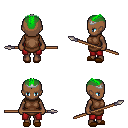
a pixel art fantasy rpg character, female body template, human, dark skin, brown tunic, red pants, green short mohawk hairstyle, silver tiara, brown slippers, spear, four views (front, back, left, right), 2x2 character sprite sheet, small pixel art, hard edges, no anti-aliasing